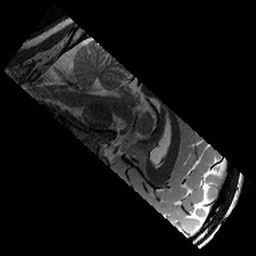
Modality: T2w
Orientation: sagittal
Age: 11
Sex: male
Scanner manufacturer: siemens
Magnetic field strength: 3 T
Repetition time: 9.23 s
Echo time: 0.067 s